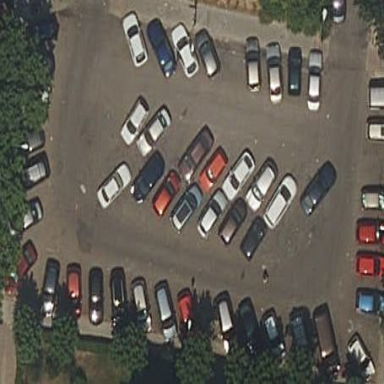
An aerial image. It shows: Parking area with surface.